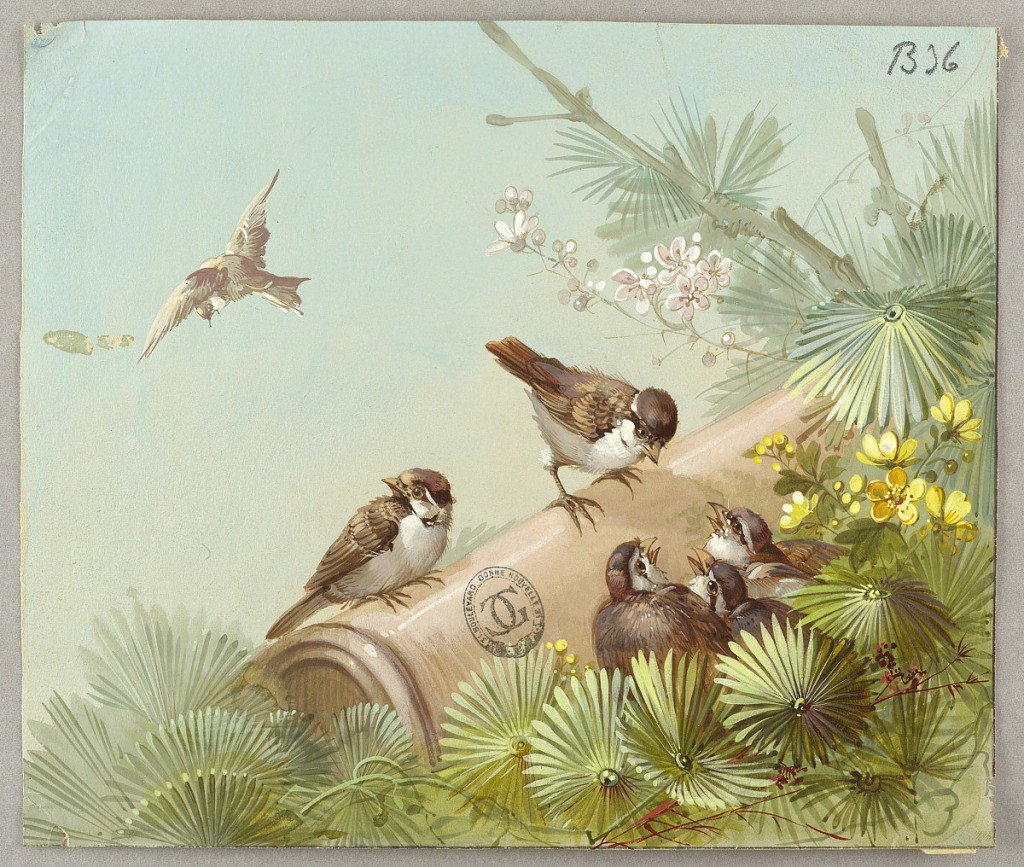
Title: Designs for Wallpaper and Textiles: Flowers and Birds
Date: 19th century
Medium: Brush and gouache and paper
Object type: Drawing
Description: Foliage and pink and yellow flowers from bottom right corner. Three birds in foliage face upper left. Two birds rest on cylinder oriented diagonally with top to the right. Lower bird on cylinder looks left, higher bird faces group of three birds below. To the left, a bird flies to the upper left, looking downwards.